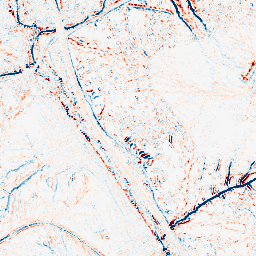
Category: edge_preserving
Decomposition family: median
Decomposition parameters: size: 5
Upsampling method: cubic_mitchell
Upsampling parameters: scale: 2
Upsampling scale: 2